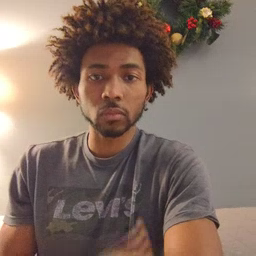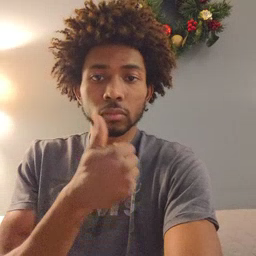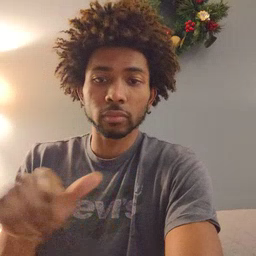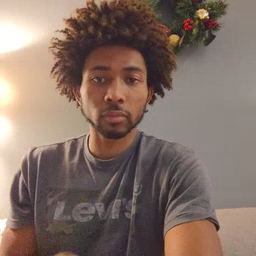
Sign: any